Field crop: maize
Growth stage: 1
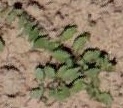
Species: convolvulus